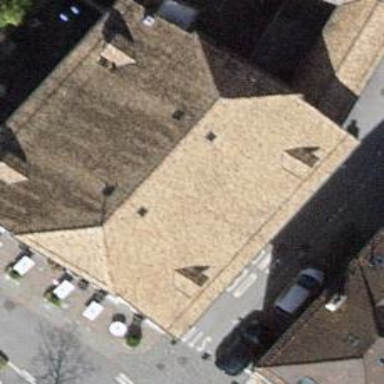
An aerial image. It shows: Restaurant.